Question: I am trying to add a UITextView to a view in Storyboards. However it only seems to work when i fill the whole view. When i shrink the UITextView vertically it maintains the upper and lower insets from the navbar and tabbar.

Anyone know how to get rid of these insets?
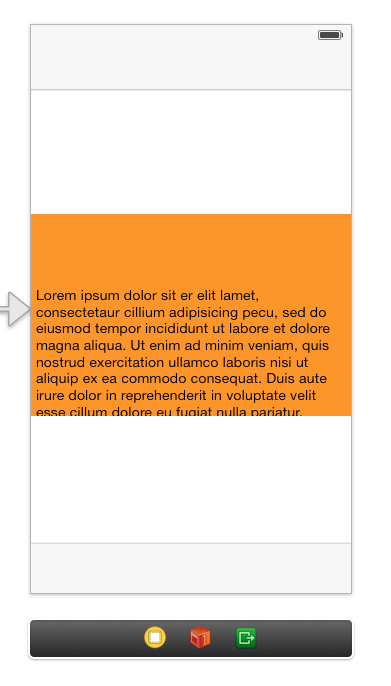
Answer: You have to set 'self.automaticallyAdjustsScrollViewInsets = NO' in your View Controller.